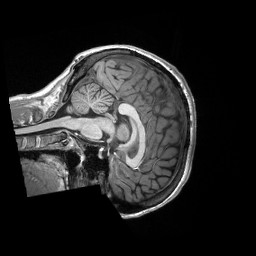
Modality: T1w
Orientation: sagittal
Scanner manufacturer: siemens
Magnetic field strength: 3 T
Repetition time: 2.3 s
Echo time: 0.00298 s